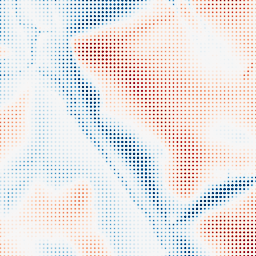
Category: classical
Decomposition family: gaussian_anisotropic
Decomposition parameters: sigma_x: 20
sigma_y: 20
Upsampling method: sinc_blackman
Upsampling parameters: scale: 8
kernel_size: 4
Upsampling scale: 8